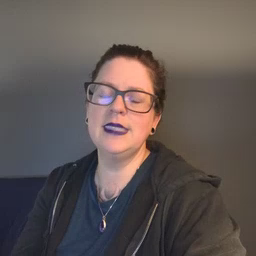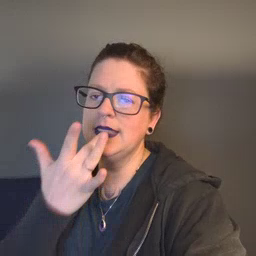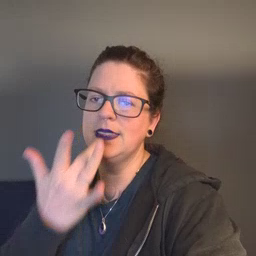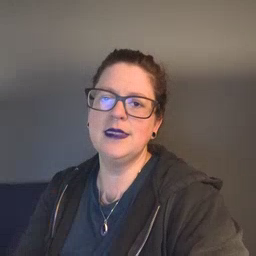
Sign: taste